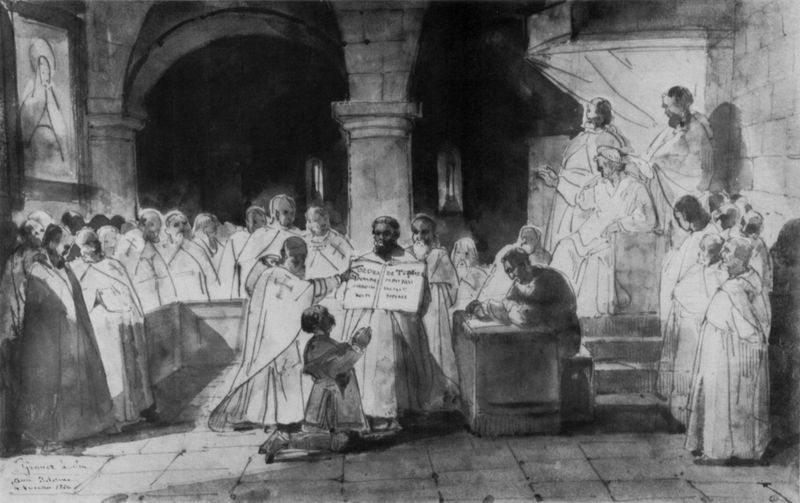
Titel: Die Aufnahme Jacques de Molays in den Templerorden im Jahr 1265
Künstler: François Marius Granet
Standort: Paris
Institution: École Nationale Supérieure des Beaux-Arts
Schlagwörter: dunkel, feder, gemälde, gott, gruppe, kämpfer, mann, schatten, umhang, weiß, aquarell, frauen, komposition, menschen, sitzen, frau, grau, hell, licht, männer, pfeiler, raum, schwarz, skizze, stuhl, säule, säulen, tisch, tür, zeichnung, zimmer, tuch, versammlung, bart, bärte, gericht, richter, wand, architektur, bibel, falten, mensch, rahmen, sockel, stehen, stein, steine, bild, gesten, hände, innenraum, portrait, signatur, vorhang, kirche, boden, geistlicher, gewand, interieur, kutte, mantel, stoff, stoffe, gewänder, mutter, blatt, schrift, papier, schreibtisch, liegen, bogen, fußboden, studie, zuschauer, mauer, grafik, graphik, weis, signiert, hocker, saal, rundbogen, fliessen, treppe, bischof, papst, thron, gefaltet, inschrift, lesen, aufgang, durchgang, stufe, stufen, plinthe, junge, zeigen, tor, halle, bögen, wände, eingang, schild, treppenstufen, tusche, arkade, gewölbe, buch, kloster, kreuz, religion, dom, linie, kohle, kontur, druck, schwarzweiss, stich, seite, fliesen, scharz, buchstabe, buchstaben, knien, konturen, mäntel, bleistift, herrscher, trohn, tron, fliese, beten, gebet, zeremonie, entwurf, stift, tinte, blat, altar, kapitelle, pult, kapitell, kreuzrippen, kreuzrippengewölbe, gerichtsverhandlung, heiligenschein, seiten, pfarrer, kreuze, verwischt, dienst, kanzel, jesus, mauern, schreiben, flehen, knieend, kniend, gemeinde, gottesdienst, messdiener, messe, priester, mönch, treppenstufe, geistliche, mönche, umhänge, plan, tempel, leser, opfer, fresko, basis, dorisch, schreiber, unfertig, maria, madonna, sünde, anbetung, schaft, aufnahme, spruch, schwur, sklaven, letter, lettern, ikone, bitten, marienbild, ornat, lesung, roben, kapitel, lehre, heiligenbild, federzeichnung, abakus, echinus, blei, konvent, eid, urteil, steinkirche, gemeinschaft, templer, tribunal, gnade, kreuzritter, thora, gesetz, gottes, bekehrung, zeuchnung, opfern, ablass, zermonie, tempelritter, bischhof, tribun, aufgeschagen, geisliche, katedrahle, kommunität, novize, pfeiloer, profess, messbuch, kompositionsentwurf, enmtwurf, tiche, ureil